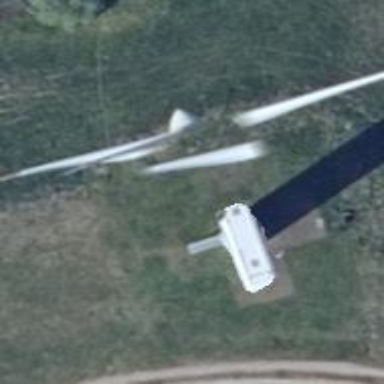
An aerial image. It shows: Wind generator of the horizontal axis type made by Vestas.